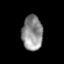
Tissue: lung
Cell type: Others
Senescence score: 0.2054
Nuclear area (px): 712
Mean DAPI intensity: 141.118